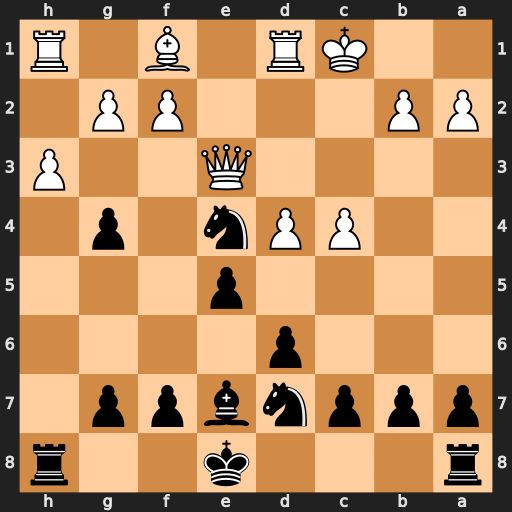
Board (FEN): r3k2r/pppnbpp1/3p4/4p3/2PPn1p1/4Q2P/PP3PP1/2KR1B1R
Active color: b
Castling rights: kq
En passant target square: -
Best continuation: Bg5 Qxg5 Nxg5